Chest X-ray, PA view. Patient: 51 years old, sex M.
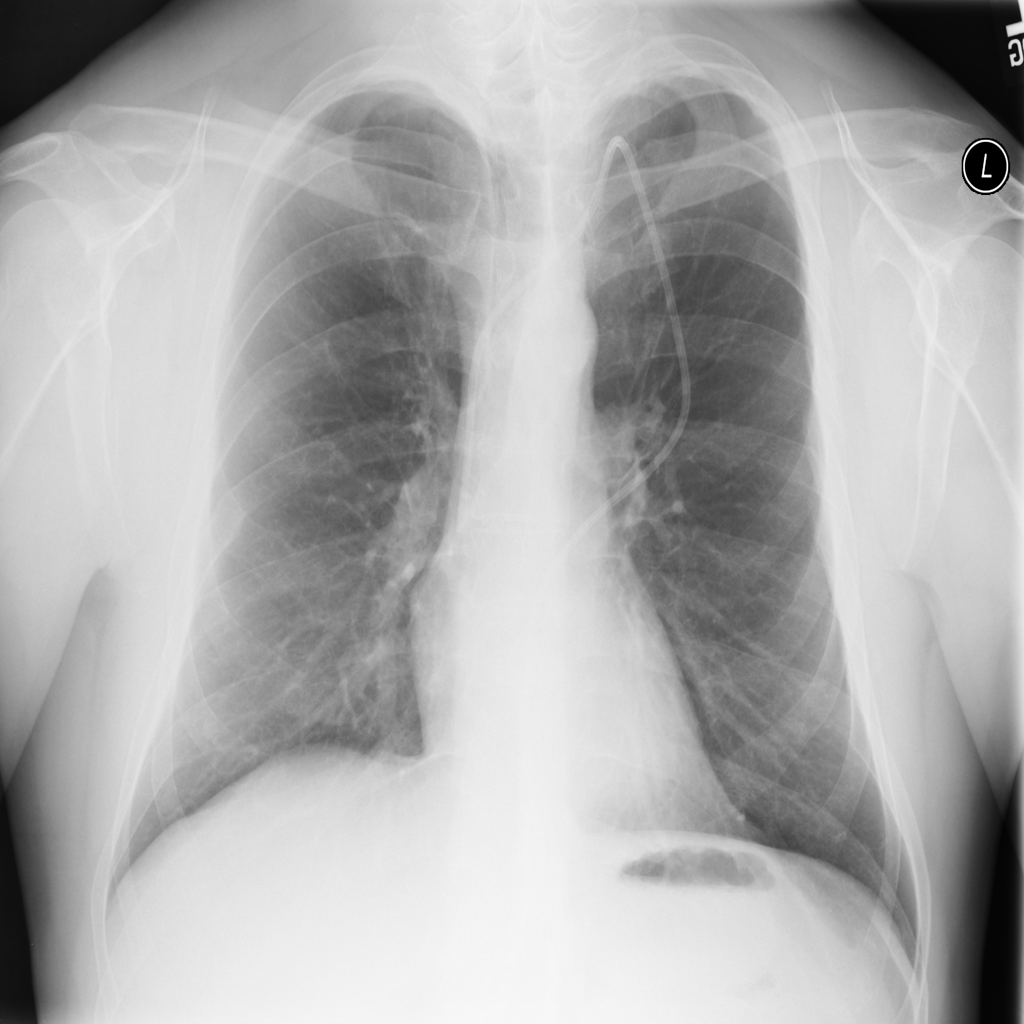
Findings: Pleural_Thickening